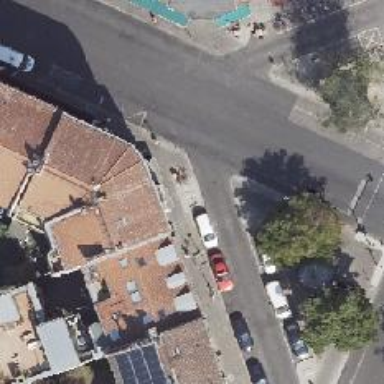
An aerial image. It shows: Shop selling clothes.